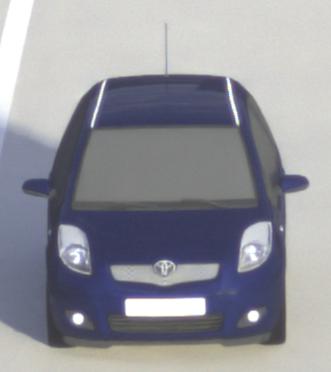
Make: Toyota
Model: Yaris 1.0
Detailed model: Yaris (XP13)
Model produced from: 2011/10
Model produced until: 2014/08
Doors: 3
Color: blue
Road condition: dry road
Daytime: morning or afternoon
Contrast: medium contrast